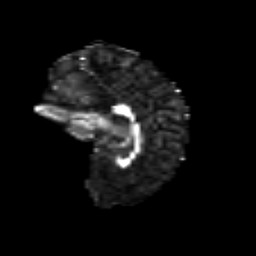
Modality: FA
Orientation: sagittal
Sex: male
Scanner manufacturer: siemens
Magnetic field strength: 3 T
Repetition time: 5 s
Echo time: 0.071 s